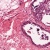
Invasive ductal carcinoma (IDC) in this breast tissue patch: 0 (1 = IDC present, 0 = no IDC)